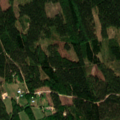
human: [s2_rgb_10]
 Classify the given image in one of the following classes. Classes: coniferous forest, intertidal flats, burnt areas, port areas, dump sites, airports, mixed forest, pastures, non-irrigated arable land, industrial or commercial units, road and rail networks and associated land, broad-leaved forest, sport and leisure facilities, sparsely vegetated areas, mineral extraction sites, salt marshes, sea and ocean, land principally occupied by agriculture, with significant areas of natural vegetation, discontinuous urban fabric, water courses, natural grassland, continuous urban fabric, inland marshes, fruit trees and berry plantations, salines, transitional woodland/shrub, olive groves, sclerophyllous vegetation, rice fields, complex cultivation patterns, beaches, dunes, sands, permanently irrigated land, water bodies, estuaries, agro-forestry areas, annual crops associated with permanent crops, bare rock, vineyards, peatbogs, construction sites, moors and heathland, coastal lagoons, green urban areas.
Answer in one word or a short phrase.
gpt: land principally occupied by agriculture, with significant areas of natural vegetation, coniferous forest, mixed forest